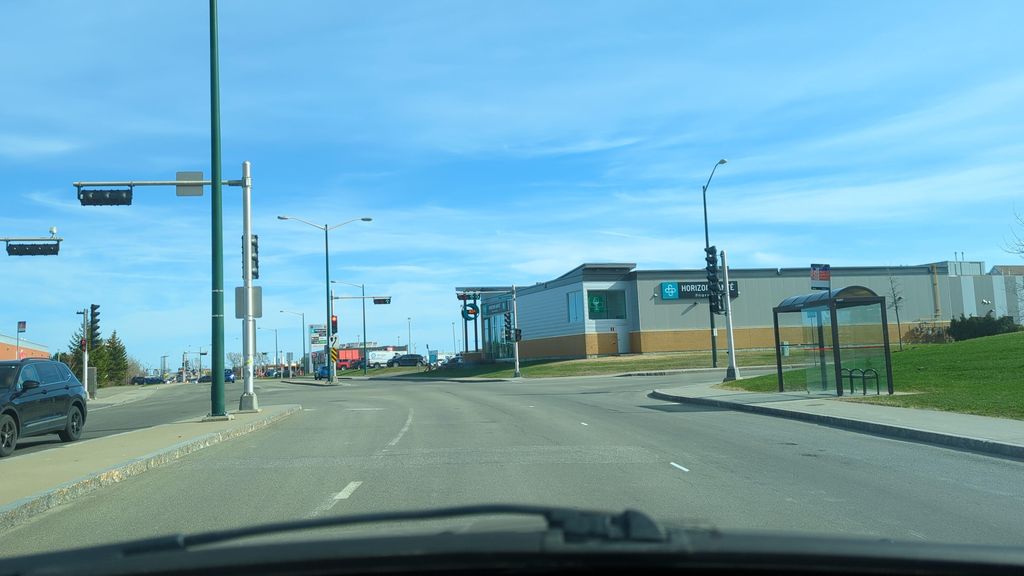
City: quebec_city